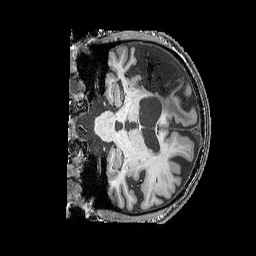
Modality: T1w
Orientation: coronal
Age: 68
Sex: male
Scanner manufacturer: siemens
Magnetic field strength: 3 T
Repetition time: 2.25 s
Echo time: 0.00411 s